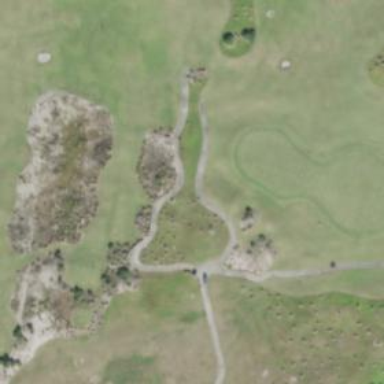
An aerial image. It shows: Golf green.